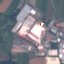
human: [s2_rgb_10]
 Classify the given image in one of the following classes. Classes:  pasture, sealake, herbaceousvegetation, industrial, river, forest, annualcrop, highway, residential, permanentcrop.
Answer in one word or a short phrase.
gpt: Industrial